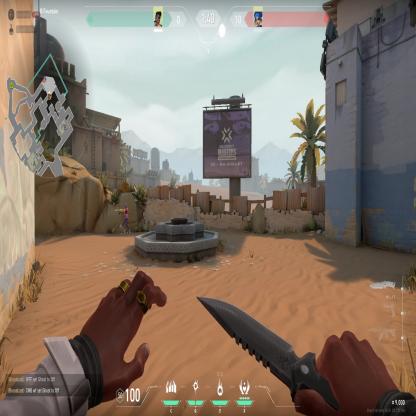
Label: enemy